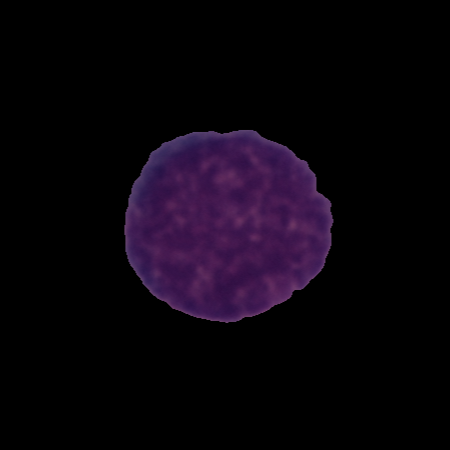
Label: cancer